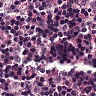
Metastatic tissue present: no